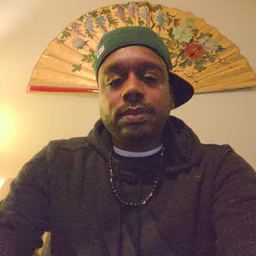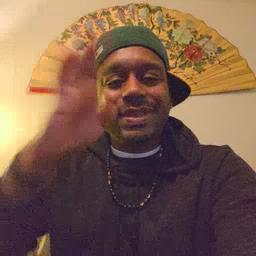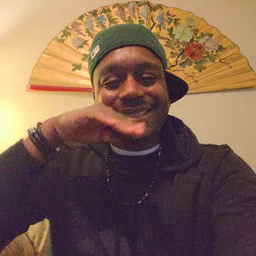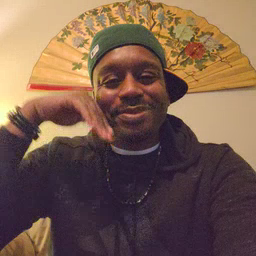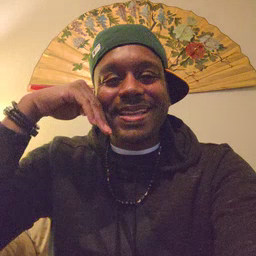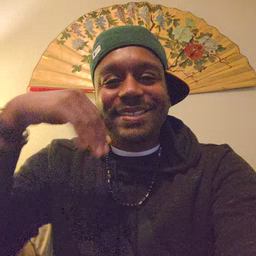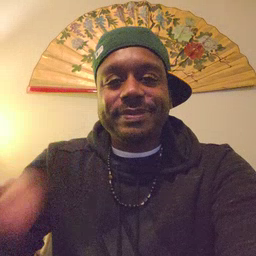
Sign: smile